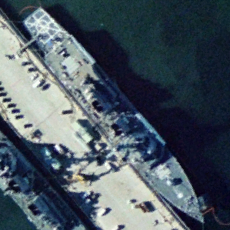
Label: destroyer